Interaction volume radius: 5 \u00c5
Interaction volume height: 10 \u00c5
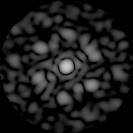
Disorder parameter: 0.6653